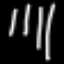
Label: line